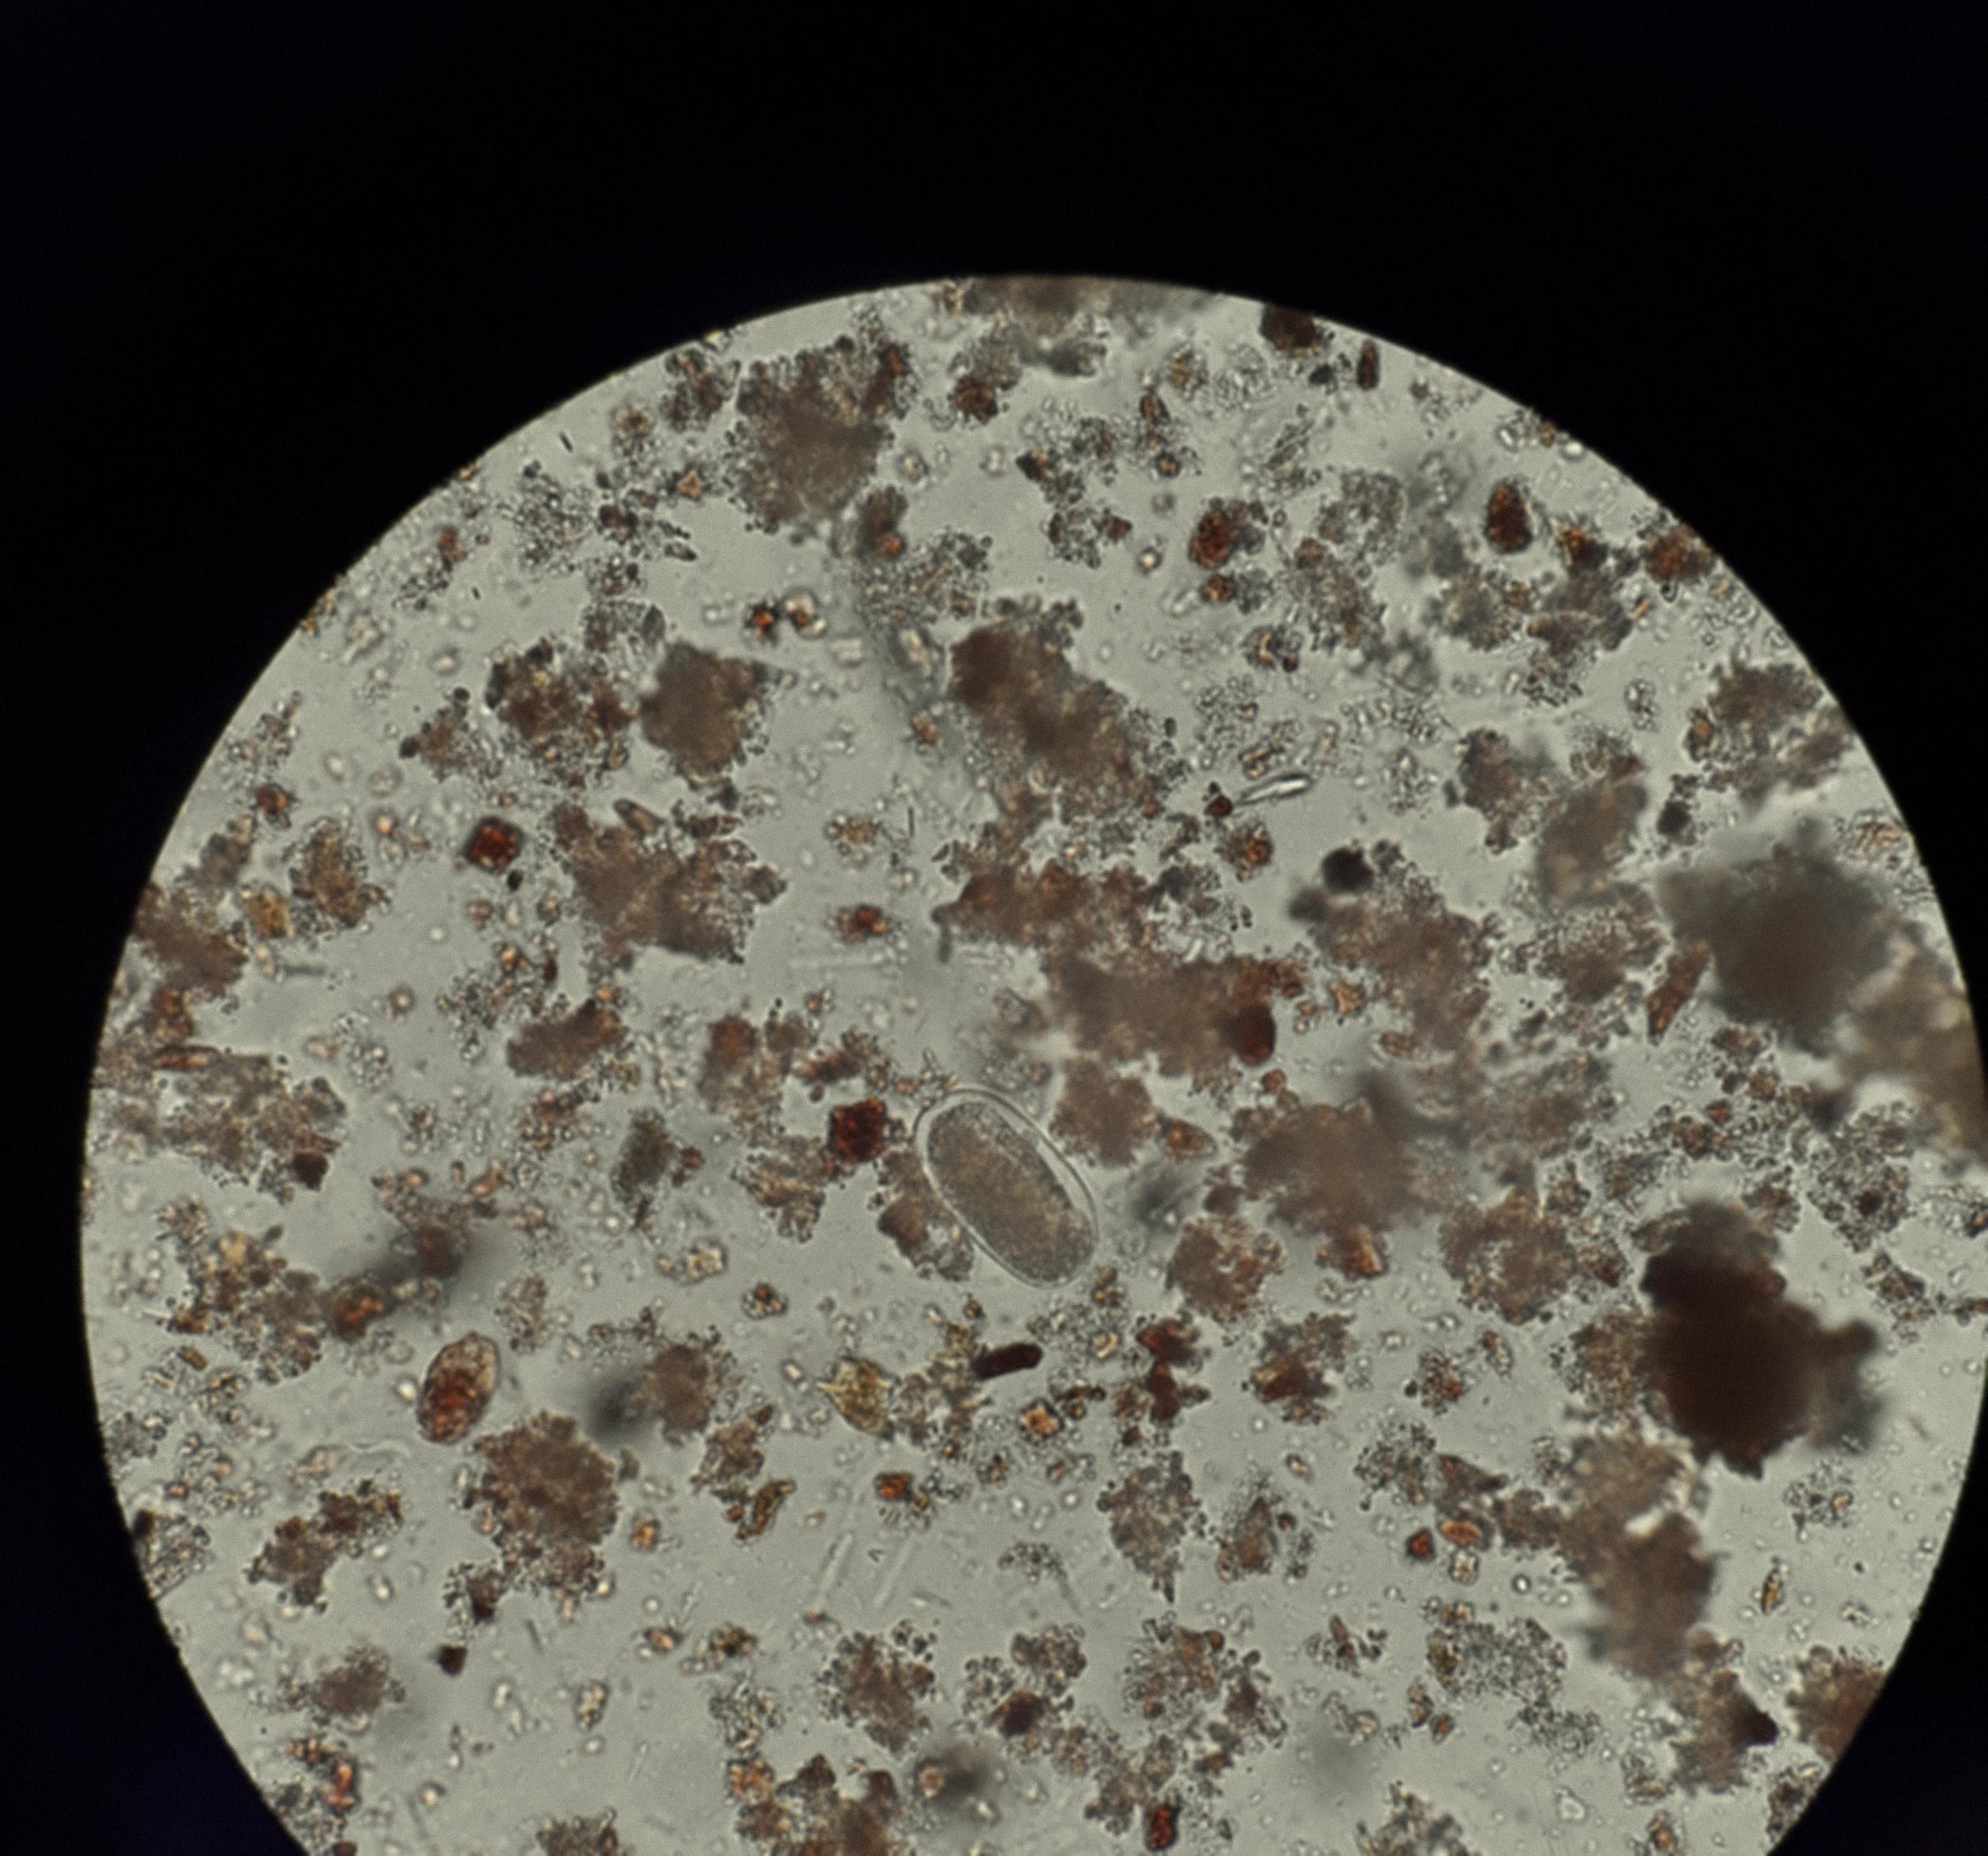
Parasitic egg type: Hookworm egg